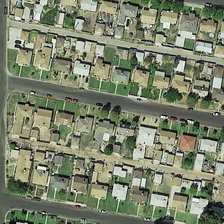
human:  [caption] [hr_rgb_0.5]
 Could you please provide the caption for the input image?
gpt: many buildings and some green trees are in a dense residential area .

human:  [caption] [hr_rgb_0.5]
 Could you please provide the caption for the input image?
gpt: the residential buildings on both sides of the road are neatly arranged .

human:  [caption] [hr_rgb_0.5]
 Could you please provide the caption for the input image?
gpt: many buildings and some green trees are in a dense residential area .

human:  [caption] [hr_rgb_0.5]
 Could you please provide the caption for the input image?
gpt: the road extending in all directions, automobile running in above .

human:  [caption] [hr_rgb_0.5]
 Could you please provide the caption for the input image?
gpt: the residential buildings on both sides of the road are neatly arranged .